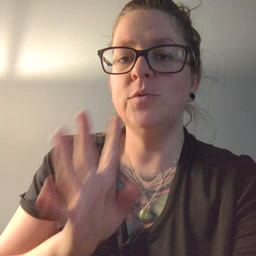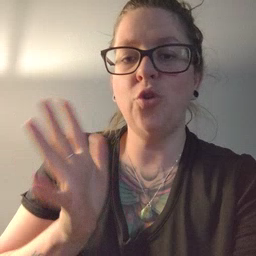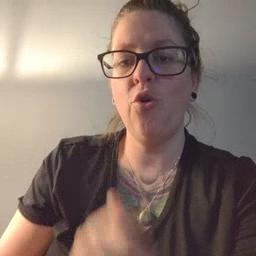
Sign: talk